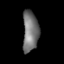
Tissue: lung
Cell type: Epithelial cells
Senescence score: 0.2102
Nuclear area (px): 628
Mean DAPI intensity: 115.471